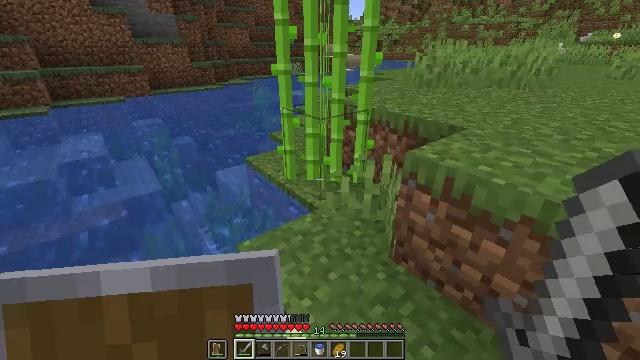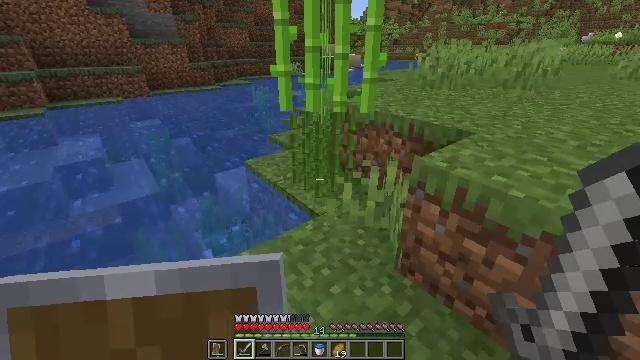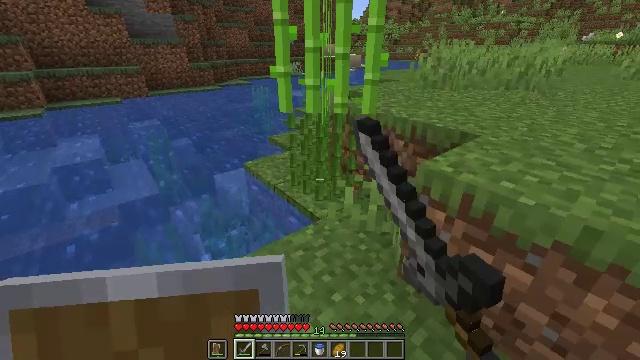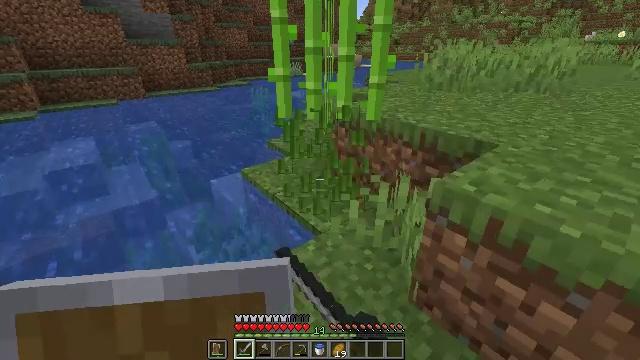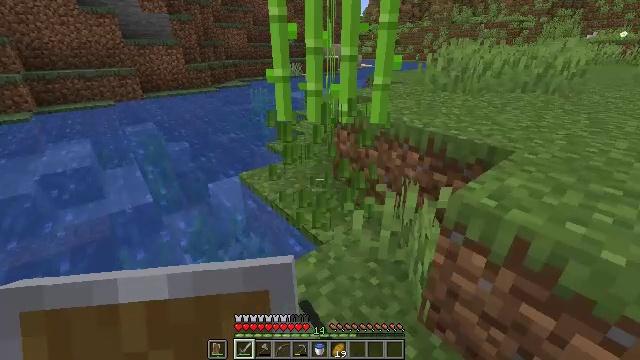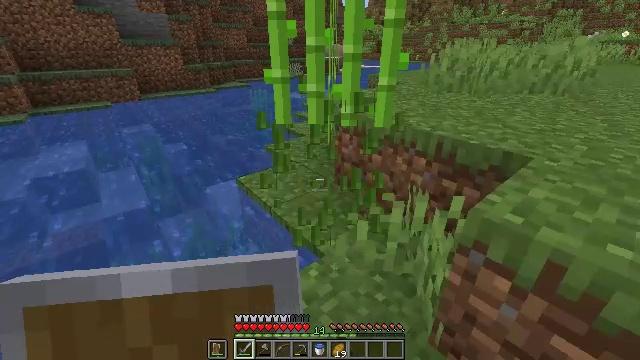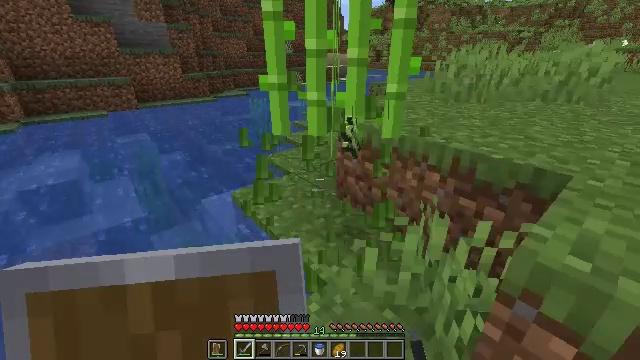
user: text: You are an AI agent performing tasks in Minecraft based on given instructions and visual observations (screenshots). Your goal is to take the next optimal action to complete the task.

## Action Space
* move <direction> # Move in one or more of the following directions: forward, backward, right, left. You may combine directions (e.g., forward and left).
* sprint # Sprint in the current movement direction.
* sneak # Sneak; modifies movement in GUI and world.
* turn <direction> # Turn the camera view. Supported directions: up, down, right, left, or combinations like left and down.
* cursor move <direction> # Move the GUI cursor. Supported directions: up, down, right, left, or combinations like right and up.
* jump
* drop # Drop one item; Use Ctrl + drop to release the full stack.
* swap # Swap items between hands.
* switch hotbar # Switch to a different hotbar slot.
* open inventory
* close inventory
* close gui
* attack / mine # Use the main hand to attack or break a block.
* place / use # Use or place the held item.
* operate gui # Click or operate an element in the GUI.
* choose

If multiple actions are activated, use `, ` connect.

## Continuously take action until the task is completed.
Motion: motion action
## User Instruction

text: Gather sugar cane for crafting.
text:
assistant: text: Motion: move forward, attack / mine
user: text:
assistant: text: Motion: move forward, attack / mine
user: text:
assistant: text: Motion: move forward
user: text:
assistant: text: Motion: move forward
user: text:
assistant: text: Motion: move forward
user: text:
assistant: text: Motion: move forward, turn up
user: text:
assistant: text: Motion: no_op